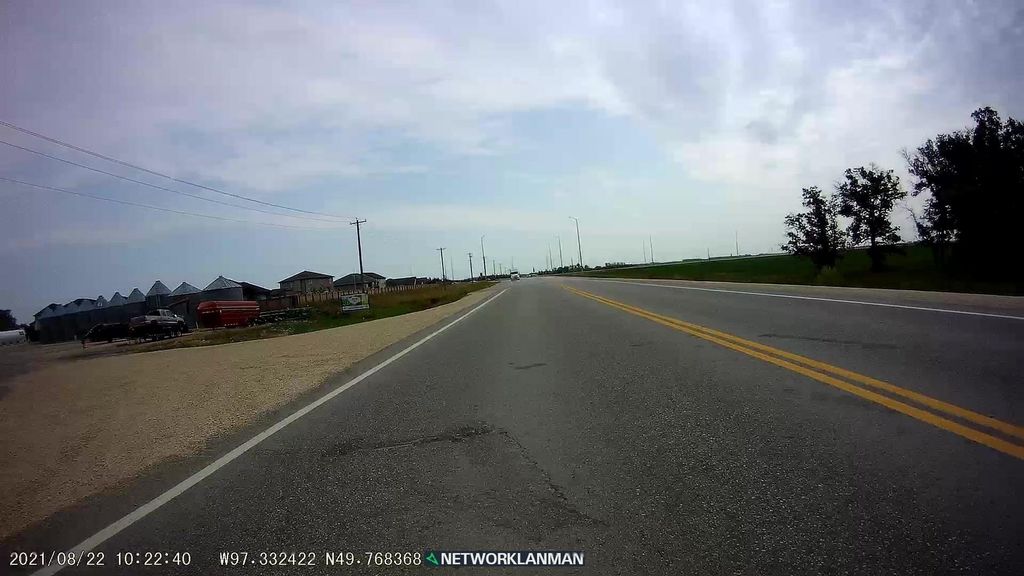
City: winnipeg